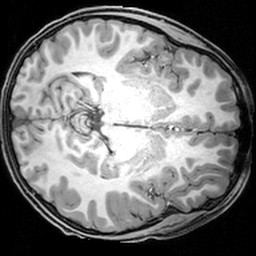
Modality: T1w
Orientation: axial
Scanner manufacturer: siemens
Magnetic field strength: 3 T
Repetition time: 1.9 s
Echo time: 0.00397 s